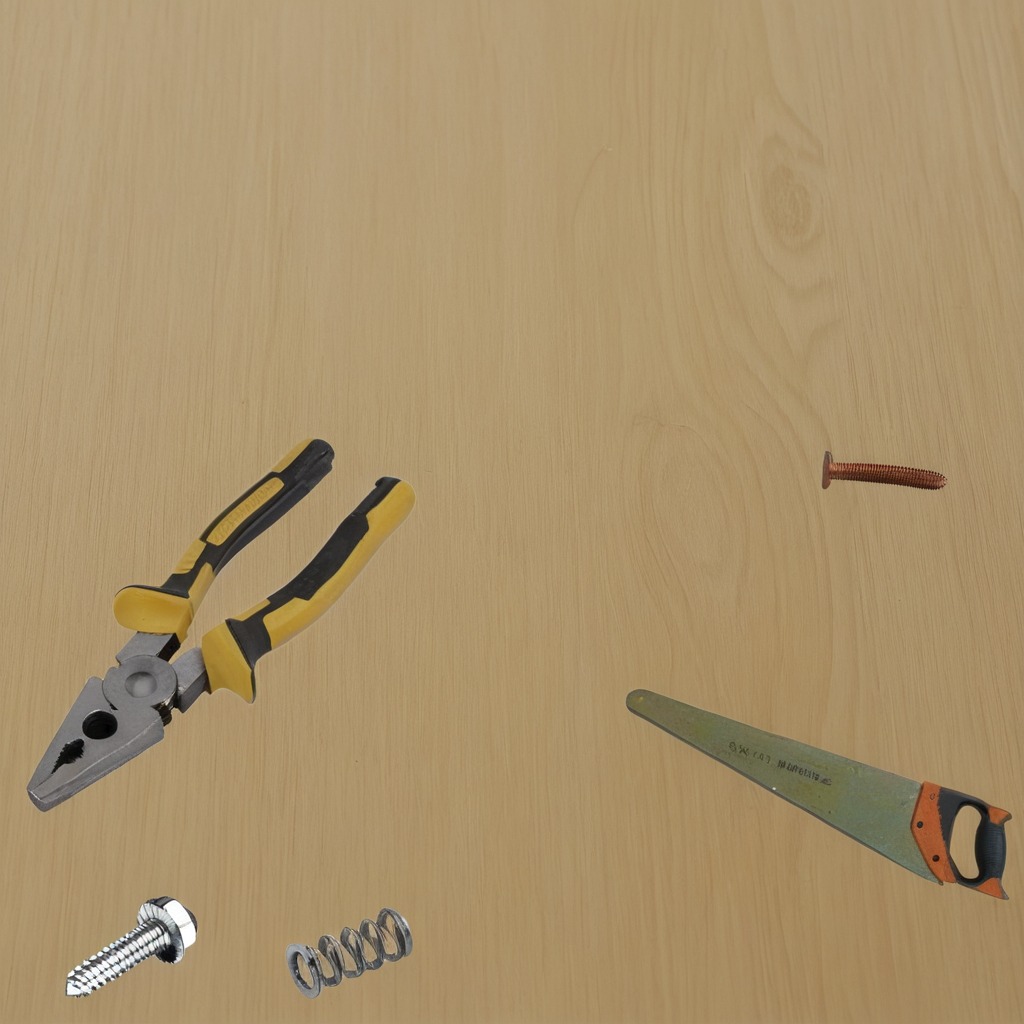
A machine screw, an iron nail, pliers, a coiled metal spring, and a handheld metal saw are lying on the plywood surface.